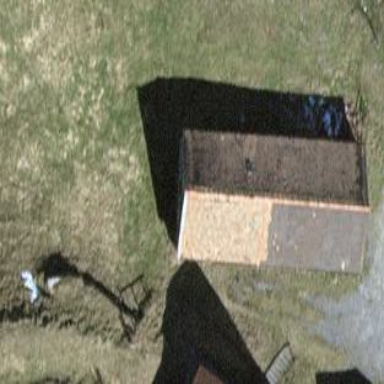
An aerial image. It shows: Shed.